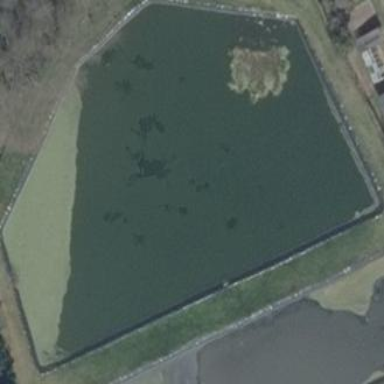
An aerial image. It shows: Image of wastewater.